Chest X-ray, PA view. Patient: 64 years old, sex M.
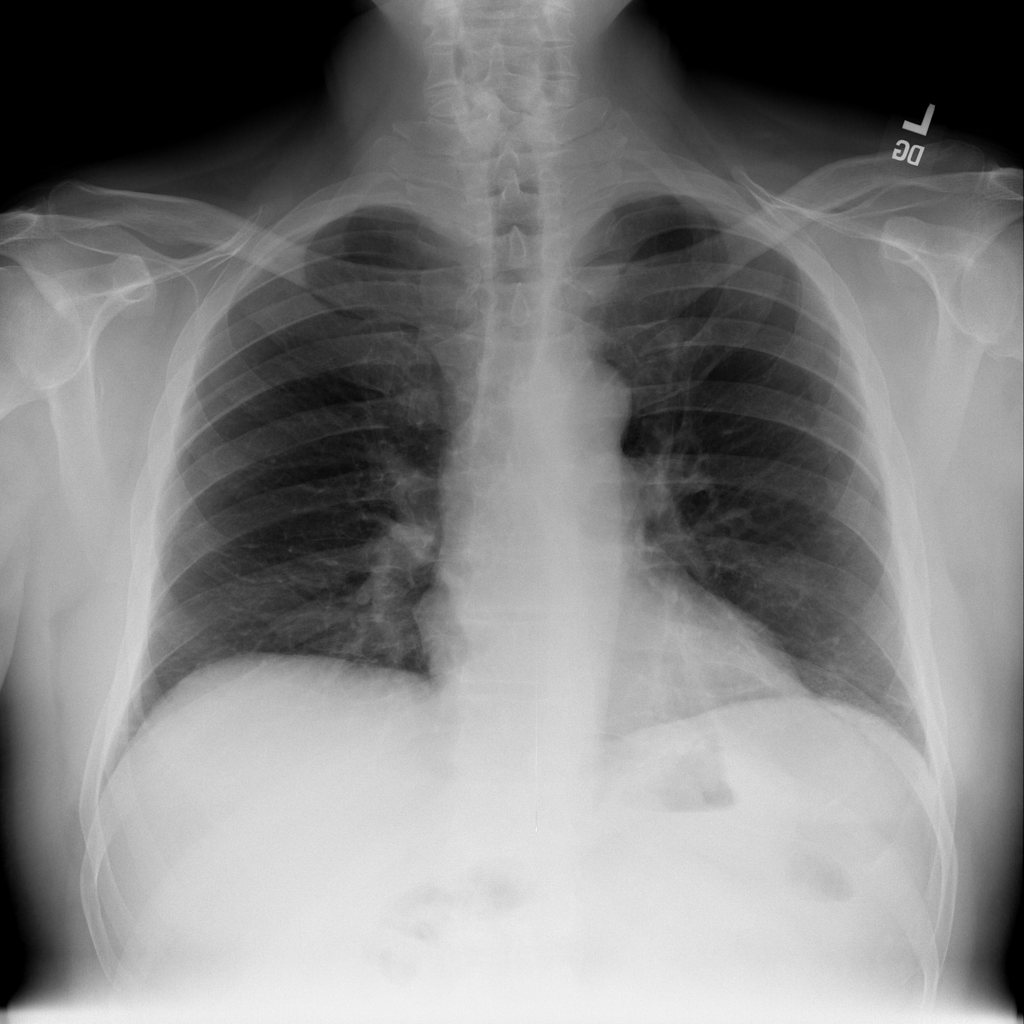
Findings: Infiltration